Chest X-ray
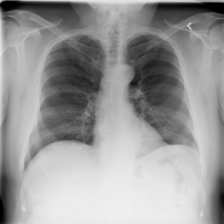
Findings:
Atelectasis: negative
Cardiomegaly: negative
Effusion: negative
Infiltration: negative
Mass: negative
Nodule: negative
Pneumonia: negative
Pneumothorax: negative
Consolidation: negative
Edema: negative
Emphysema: negative
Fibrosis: negative
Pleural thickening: negative
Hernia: negative